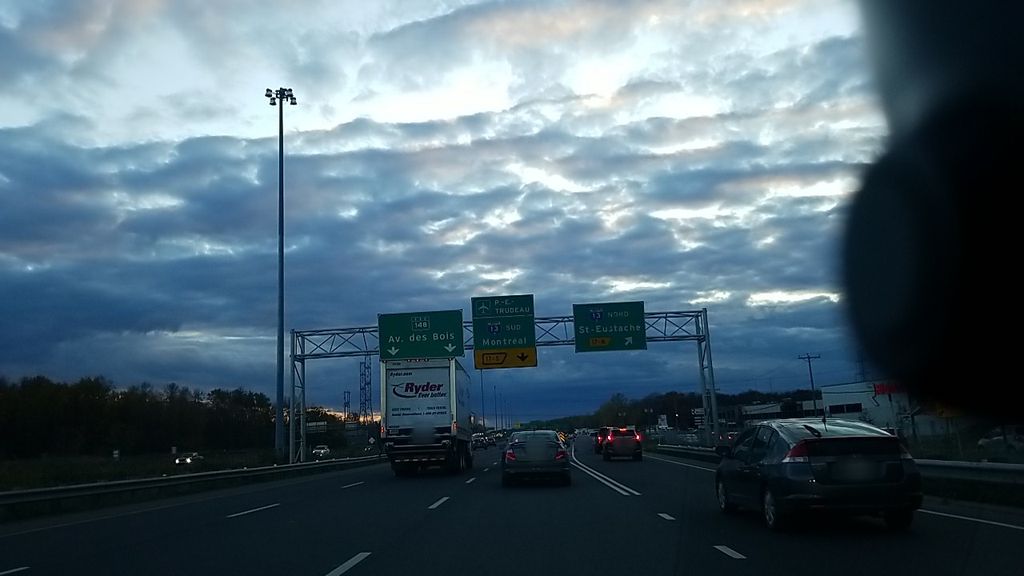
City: montreal